五年级 · 立体几何学
（2022 春・沈丘县期末）一段方钢, 它的规格如图所示, 已知每立方厘米钢的质量是 7.8g。这段方钢有多少千克?

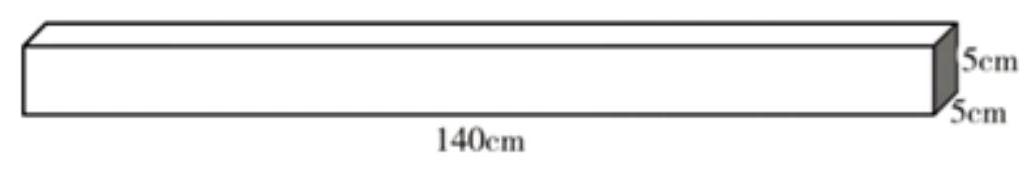
答案: 解  $140 \times 5 \times 5 \times 7.8$

$=700 \times 5 \times 7.8$

$=3500 \times 7.8$
$=27300$ （克）

27300 克 $=27.3$ 千克。

答: 这段方钢有 27.3 千克。